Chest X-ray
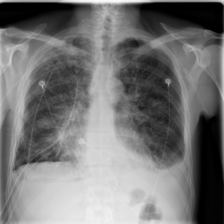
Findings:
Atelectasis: negative
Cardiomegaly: negative
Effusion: positive
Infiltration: negative
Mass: negative
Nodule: positive
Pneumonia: negative
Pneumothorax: positive
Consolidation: negative
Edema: negative
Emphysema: negative
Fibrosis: negative
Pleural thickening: negative
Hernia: negative